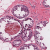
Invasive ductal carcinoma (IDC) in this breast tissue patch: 0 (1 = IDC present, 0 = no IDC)